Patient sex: F
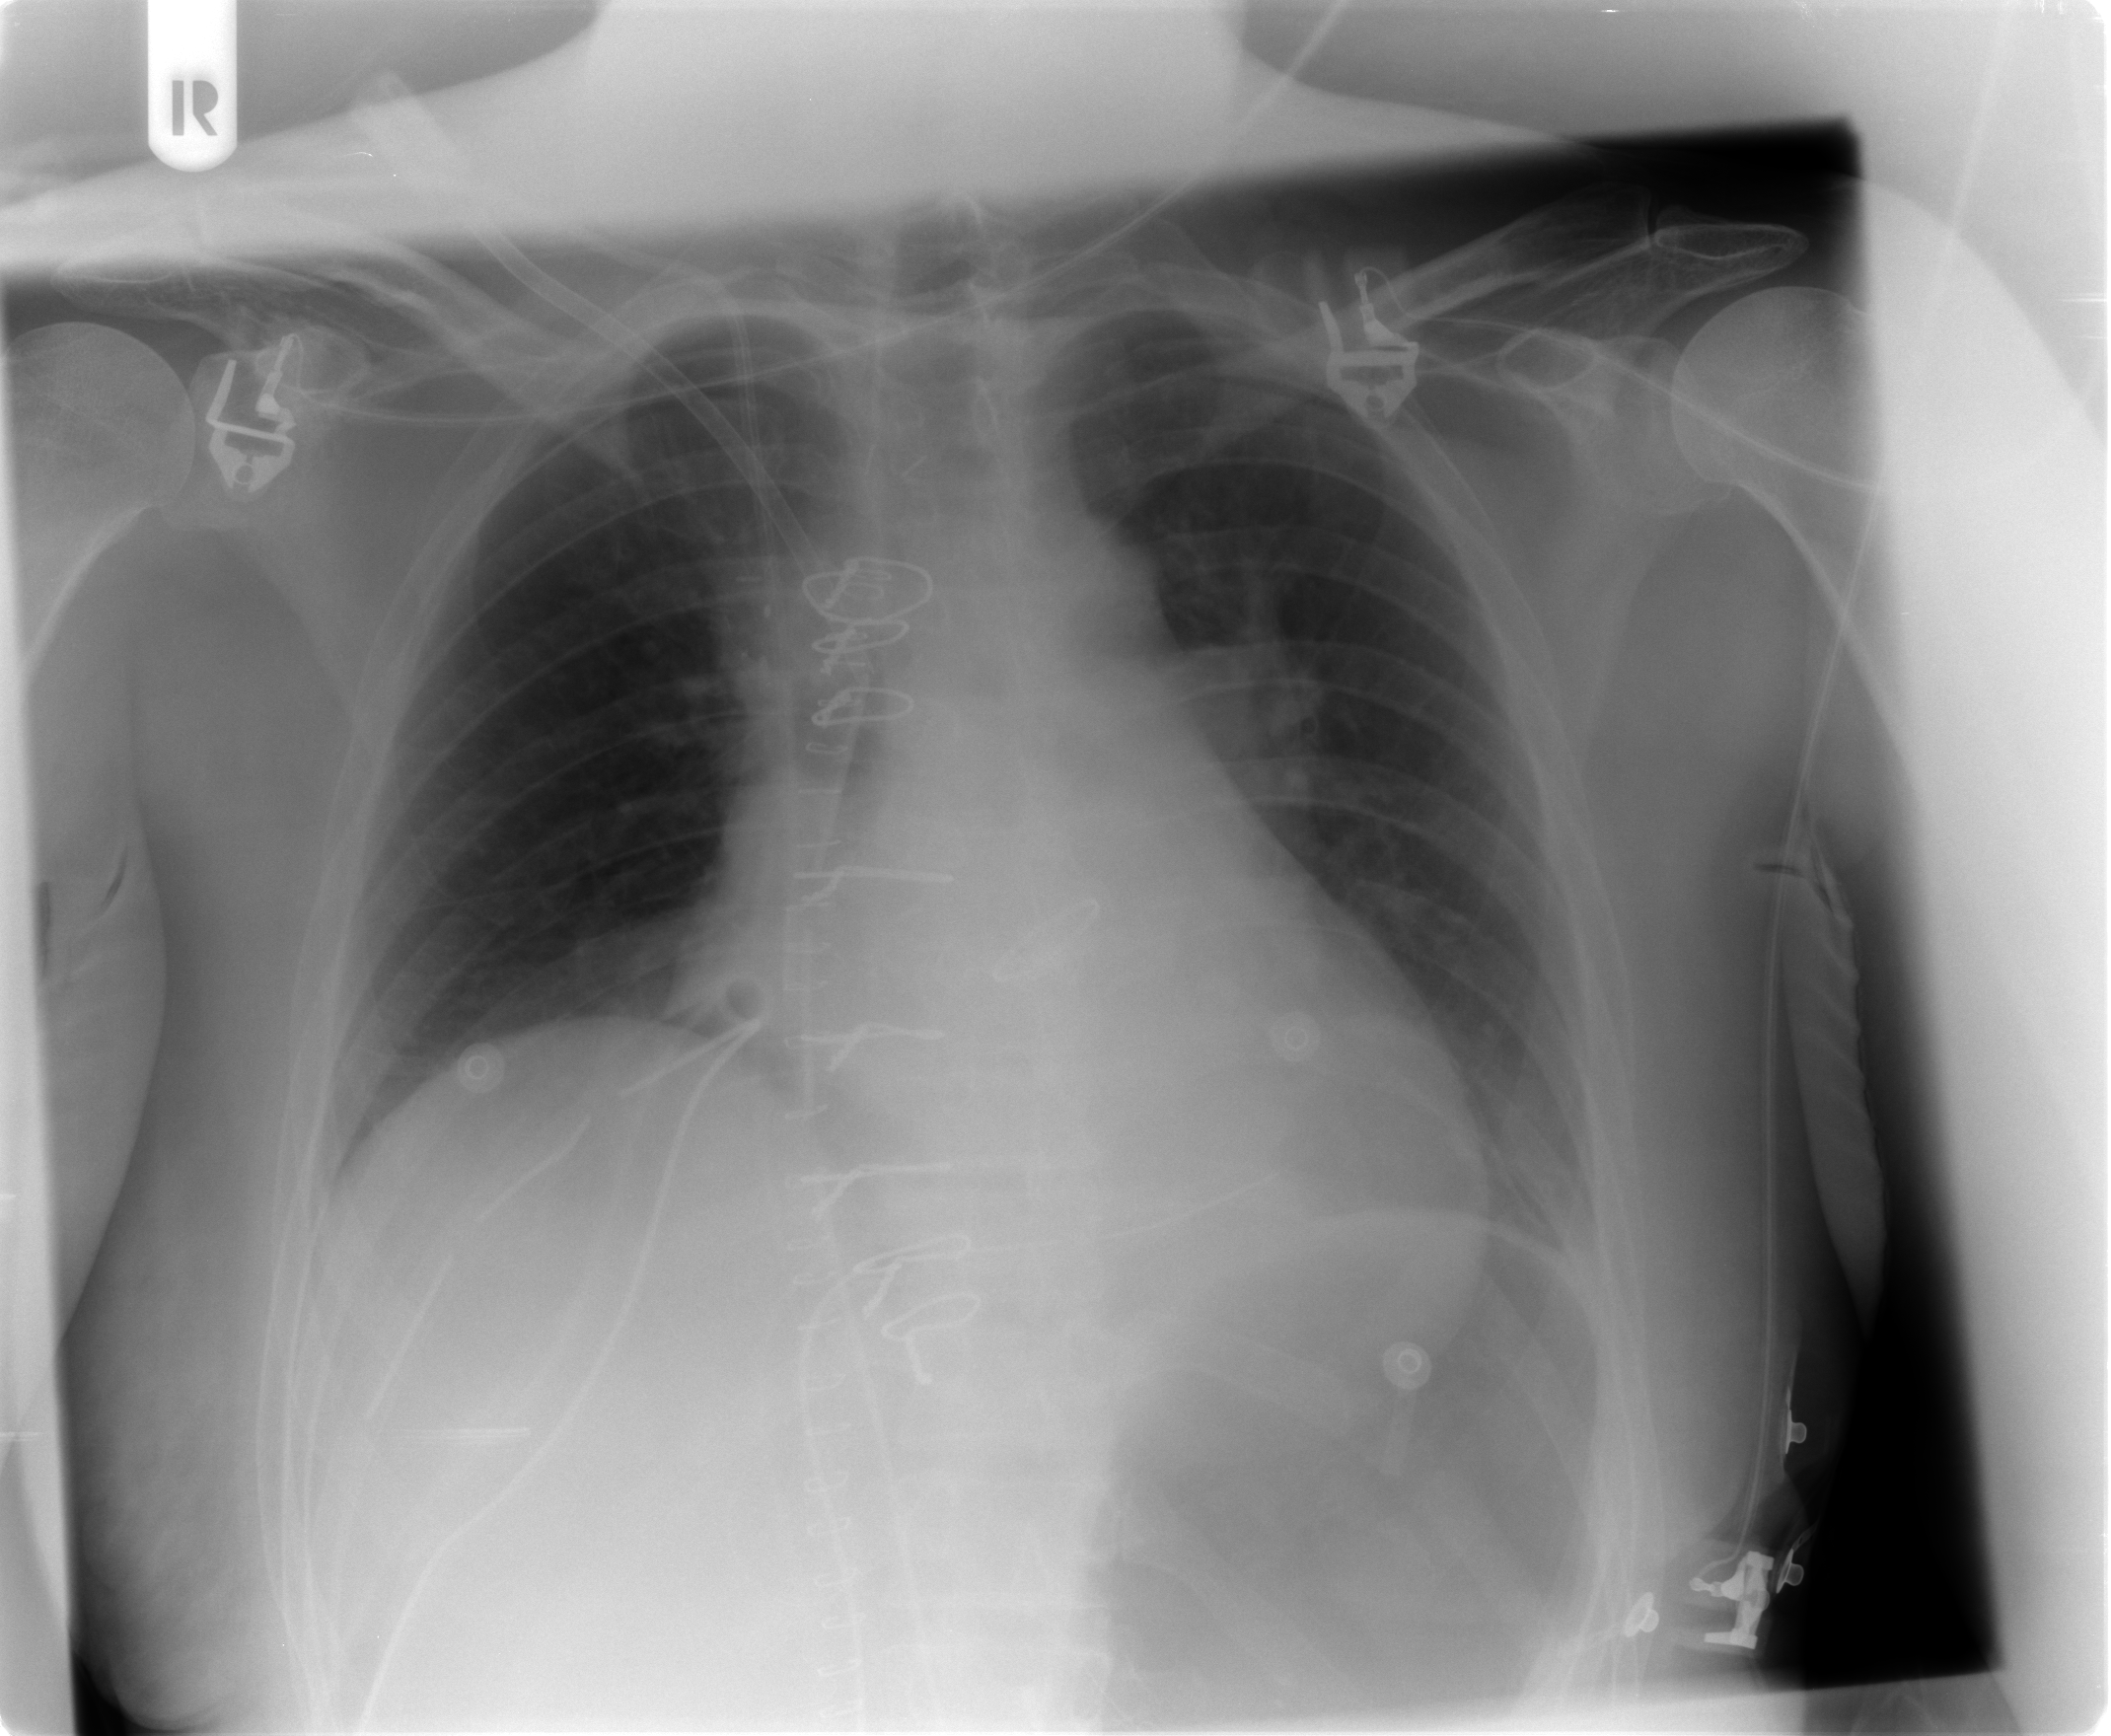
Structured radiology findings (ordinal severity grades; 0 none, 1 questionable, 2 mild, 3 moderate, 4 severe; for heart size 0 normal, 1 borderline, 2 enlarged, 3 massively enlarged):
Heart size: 2
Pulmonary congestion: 0
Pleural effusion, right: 0
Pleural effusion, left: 1
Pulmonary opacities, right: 0
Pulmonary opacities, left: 0
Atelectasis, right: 0
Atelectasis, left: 2